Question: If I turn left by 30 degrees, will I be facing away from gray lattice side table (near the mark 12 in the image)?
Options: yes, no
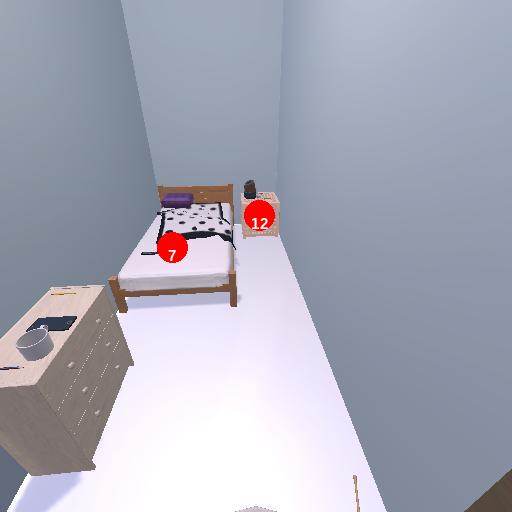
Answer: yes